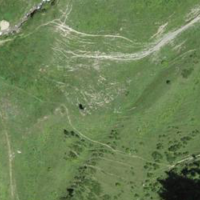
EUNIS habitat code: 26
Species observed at this site:
Gentianella campestris